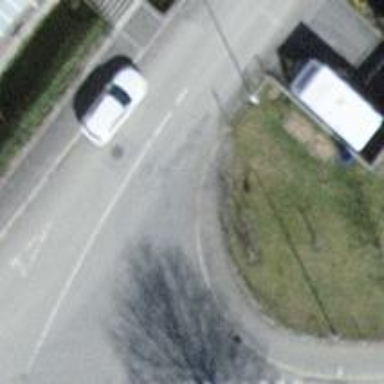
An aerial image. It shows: Residential road with asphalt surface.